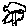
Label: tree